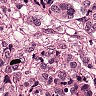
Metastatic tissue present: yes